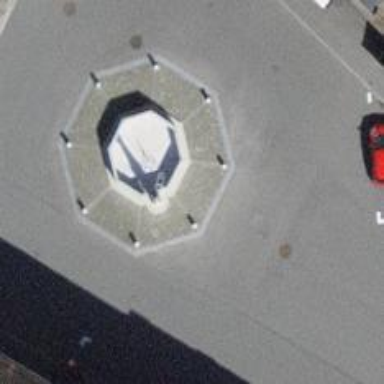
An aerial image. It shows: Fountain.